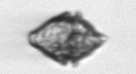
Label: Kryptoperidinium_triquetrum